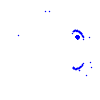
Particle: proton